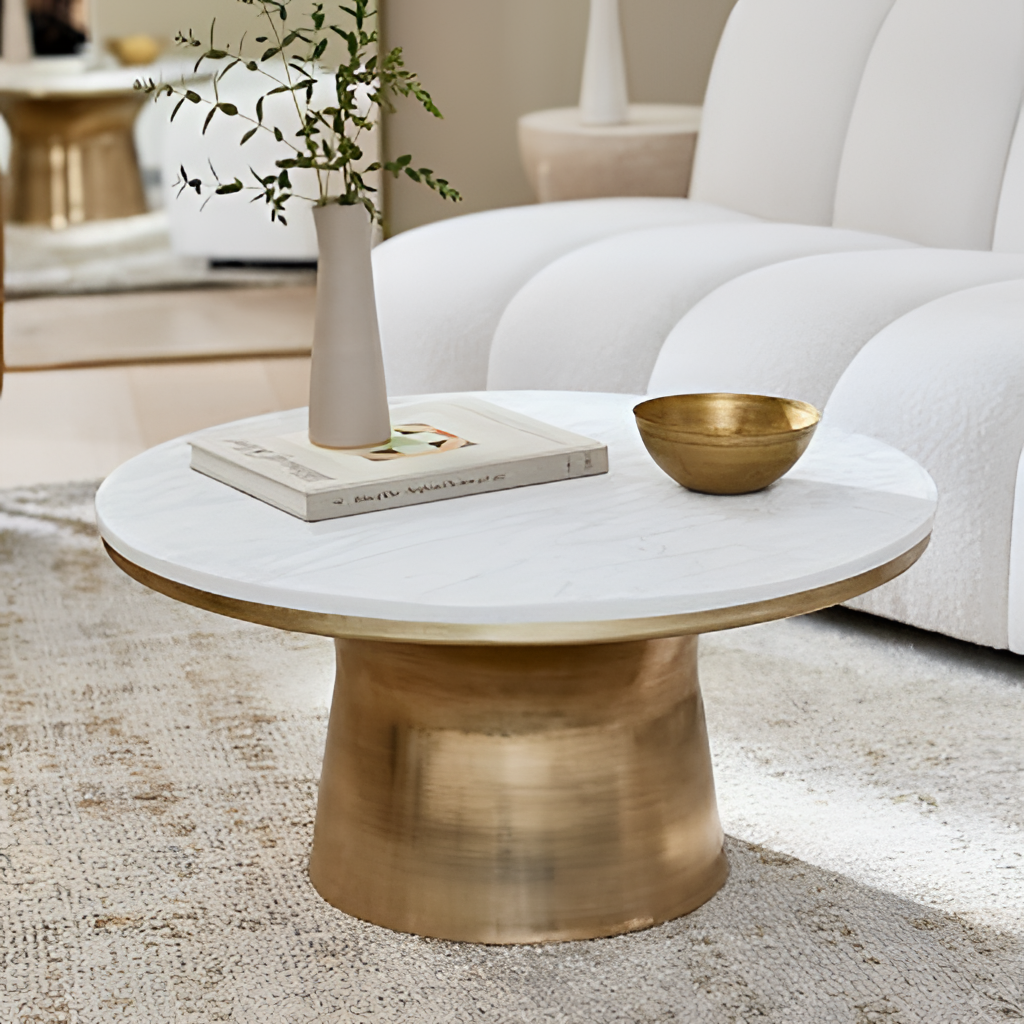
living room, fabric sofa, beige paint wallpaper, with solid pattern, contemporary, beige rug flooring, with speckled pattern